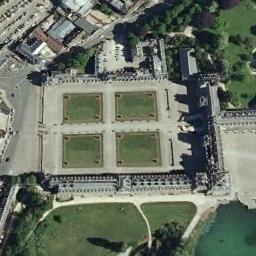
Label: palace